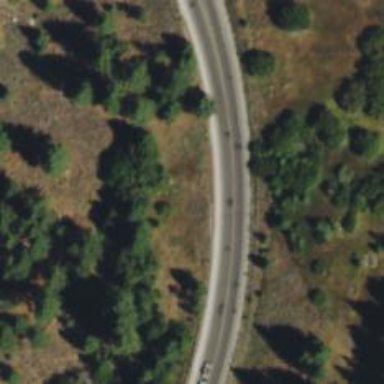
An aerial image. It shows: Tertiary road with asphalt surface. There is separate sidewalk along the road.